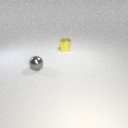
small gray metal sphere to the left of small yellow metal cylinder